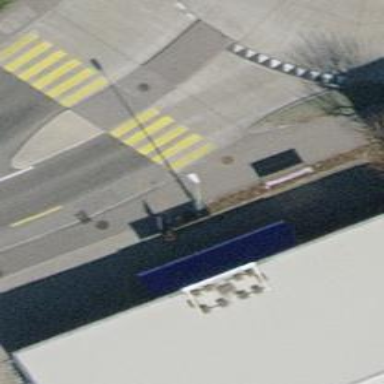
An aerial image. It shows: Marked road crossing.